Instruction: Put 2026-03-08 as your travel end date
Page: home
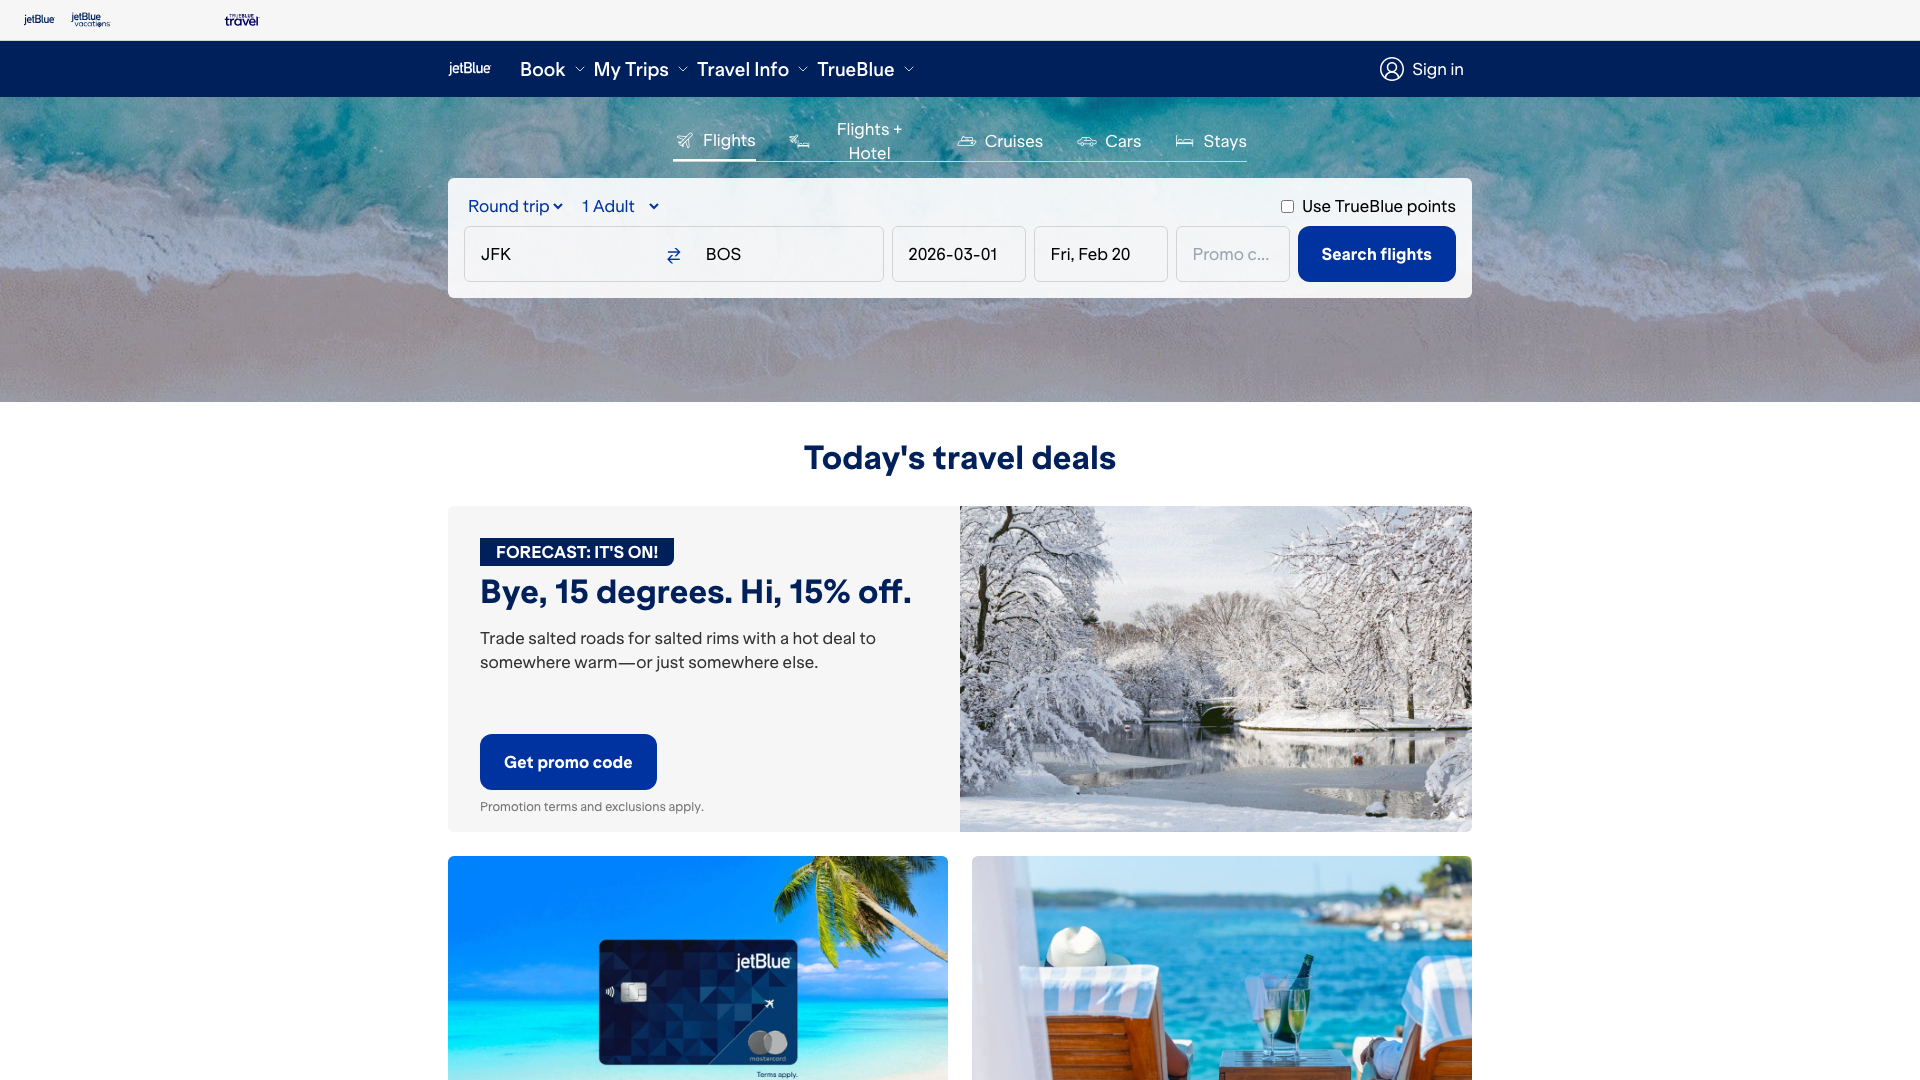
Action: type